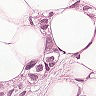
Metastatic tissue present: yes